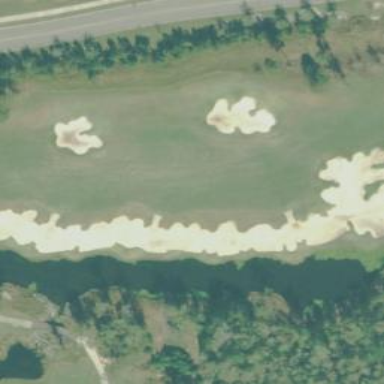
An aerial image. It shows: Service road designated as golf cart path.